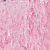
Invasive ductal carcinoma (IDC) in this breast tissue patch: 0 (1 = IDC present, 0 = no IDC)